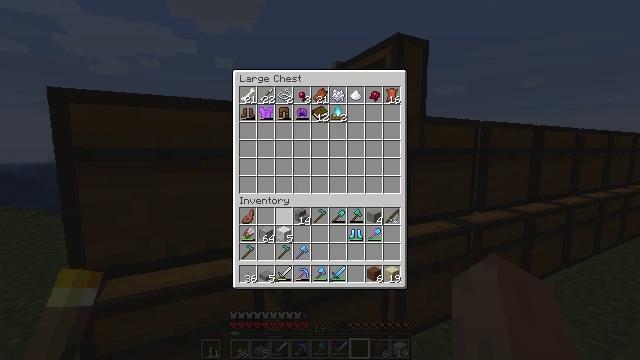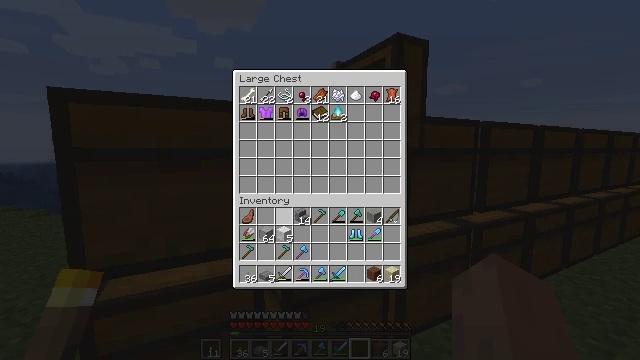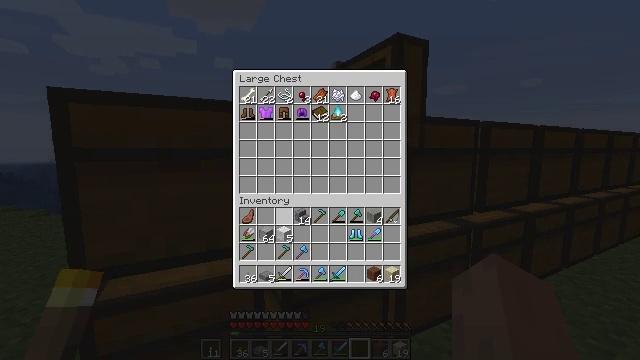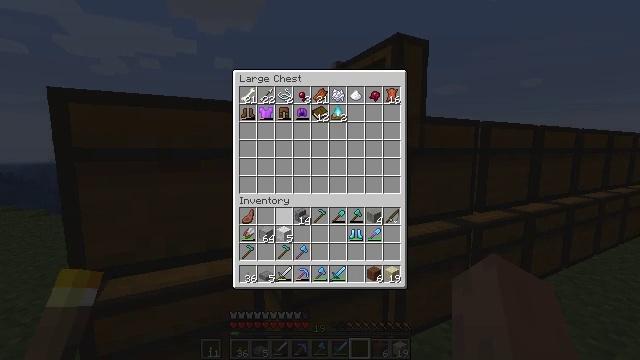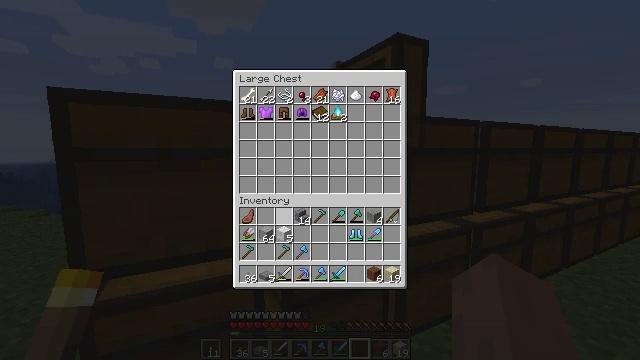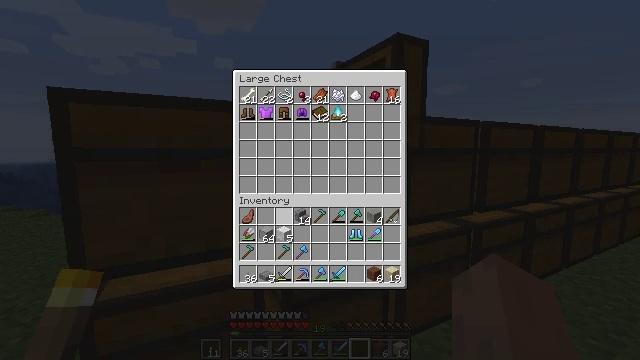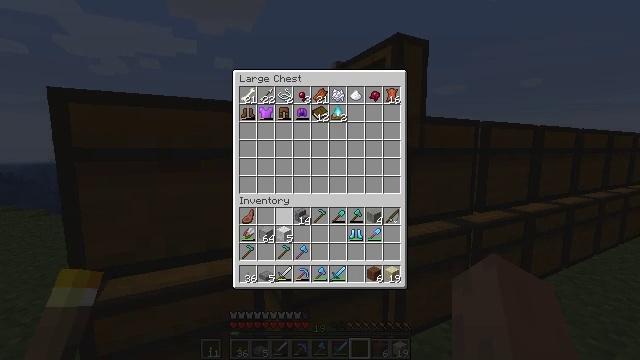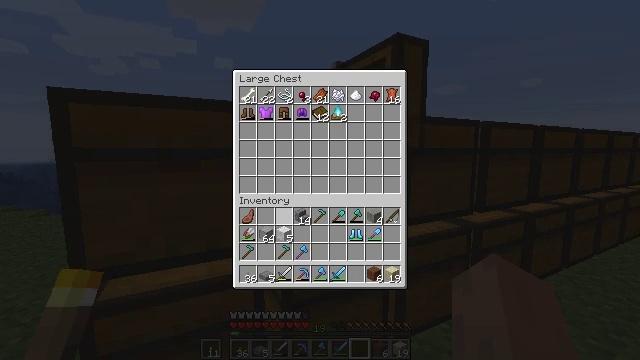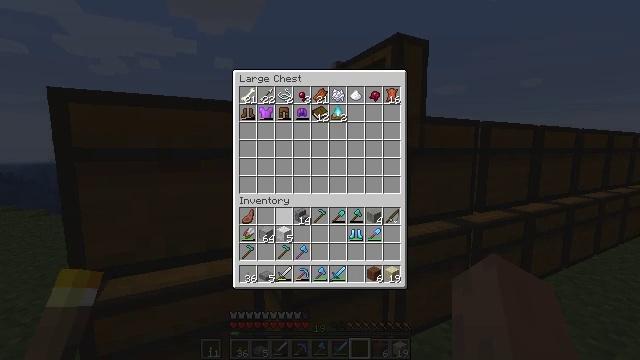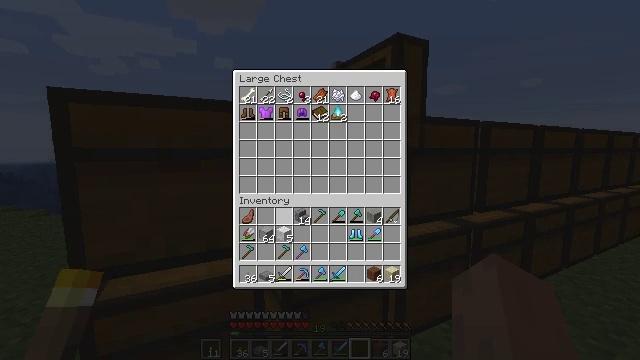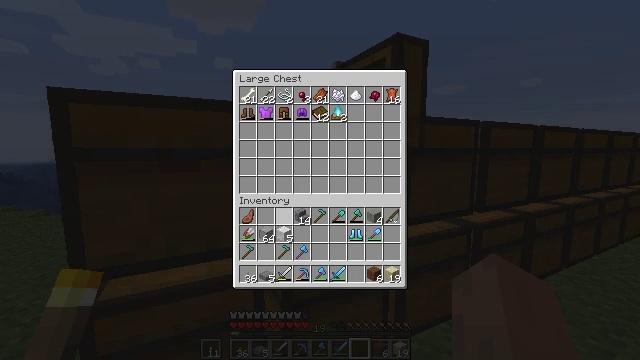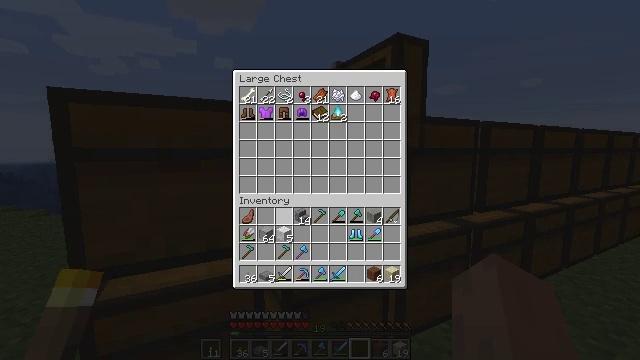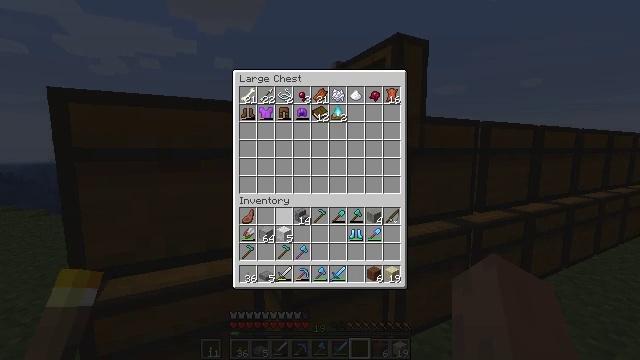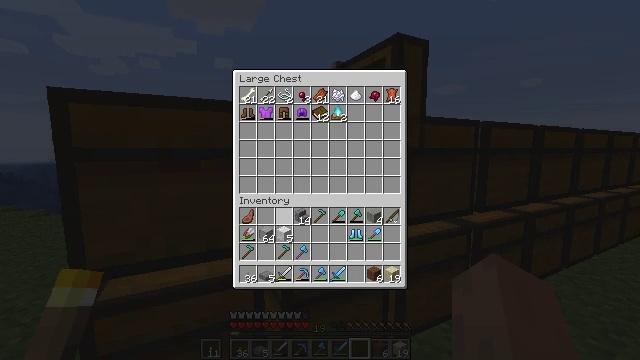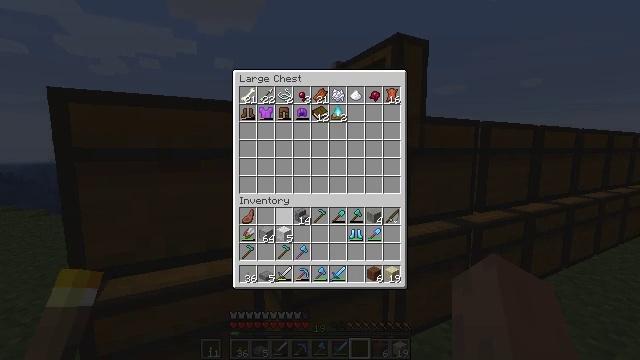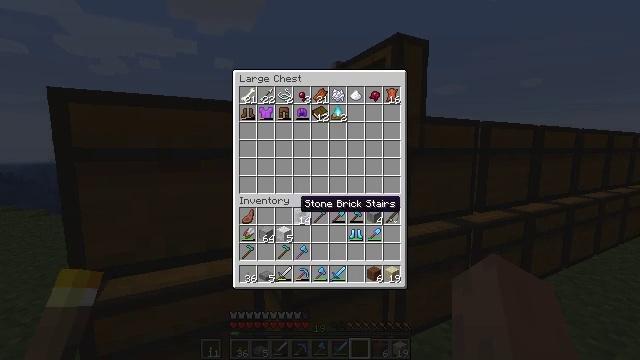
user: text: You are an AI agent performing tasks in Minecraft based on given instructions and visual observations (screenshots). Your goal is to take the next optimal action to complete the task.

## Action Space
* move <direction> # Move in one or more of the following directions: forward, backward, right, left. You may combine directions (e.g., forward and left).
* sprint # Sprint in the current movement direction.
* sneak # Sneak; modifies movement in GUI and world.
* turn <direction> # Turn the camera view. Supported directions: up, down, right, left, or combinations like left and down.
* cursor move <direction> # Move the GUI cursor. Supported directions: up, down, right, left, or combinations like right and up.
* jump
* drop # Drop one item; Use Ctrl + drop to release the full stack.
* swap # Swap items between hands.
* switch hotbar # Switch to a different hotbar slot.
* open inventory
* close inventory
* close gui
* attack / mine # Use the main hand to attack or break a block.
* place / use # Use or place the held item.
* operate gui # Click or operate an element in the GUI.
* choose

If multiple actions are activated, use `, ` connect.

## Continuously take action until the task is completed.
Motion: motion action
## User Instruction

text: Reclaim the chest into your inventory.
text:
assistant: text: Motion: sneak
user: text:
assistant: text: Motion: sneak
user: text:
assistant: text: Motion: sneak
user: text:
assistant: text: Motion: sneak
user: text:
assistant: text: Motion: sneak
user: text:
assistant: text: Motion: sneak
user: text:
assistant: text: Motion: no_op
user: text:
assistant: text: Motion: no_op
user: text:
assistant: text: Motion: no_op
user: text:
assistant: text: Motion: no_op
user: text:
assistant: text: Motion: no_op
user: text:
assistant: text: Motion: no_op
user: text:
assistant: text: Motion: no_op
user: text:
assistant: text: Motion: no_op
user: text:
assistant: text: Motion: no_op
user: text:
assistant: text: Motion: cursor move right
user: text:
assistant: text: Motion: cursor move right
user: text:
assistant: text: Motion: cursor move right
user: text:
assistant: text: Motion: no_op
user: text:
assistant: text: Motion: close gui
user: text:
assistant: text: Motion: no_op
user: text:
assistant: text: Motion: turn right
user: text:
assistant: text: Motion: turn right
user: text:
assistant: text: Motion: turn right
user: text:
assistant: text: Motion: turn right
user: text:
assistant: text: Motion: turn right and up
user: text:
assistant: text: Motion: turn right and up
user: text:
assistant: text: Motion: no_op
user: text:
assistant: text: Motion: use / place
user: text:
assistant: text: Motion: use / place